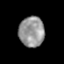
Tissue: prostate
Cell type: Epithelial cells
Senescence score: 0.3401
Nuclear area (px): 753
Mean DAPI intensity: 149.434